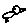
Label: bird